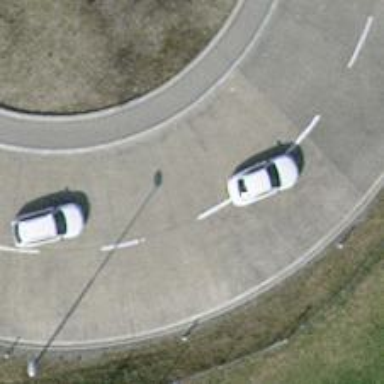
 forming roundabout. There are no sidewalks along the road."